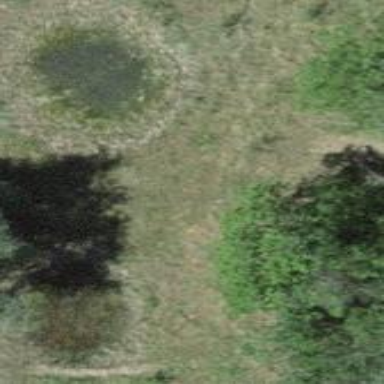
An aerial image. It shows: Peaceful pond surrounded by nature.